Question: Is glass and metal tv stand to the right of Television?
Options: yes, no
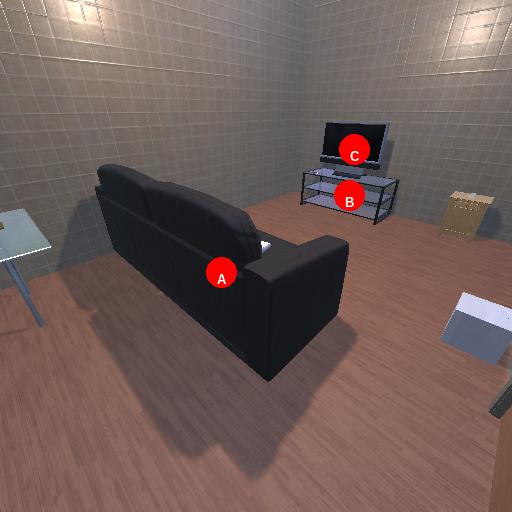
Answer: yes